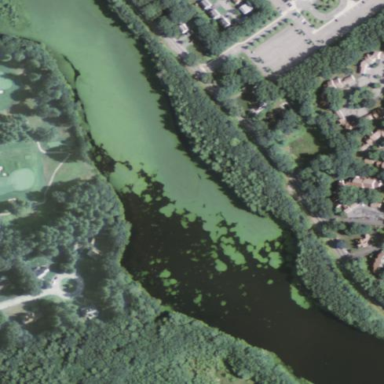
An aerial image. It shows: Water hazard on golf course. The hazard is natural water feature.